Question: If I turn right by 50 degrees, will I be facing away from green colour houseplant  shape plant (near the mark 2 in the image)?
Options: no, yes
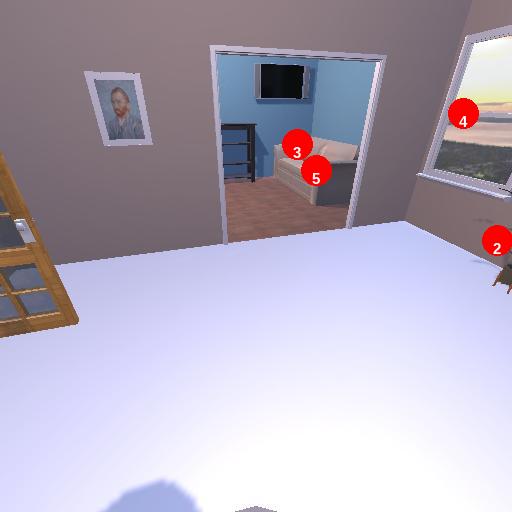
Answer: no